Interaction volume radius: 5 \u00c5
Interaction volume height: 25 \u00c5
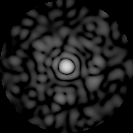
Disorder parameter: 0.8131